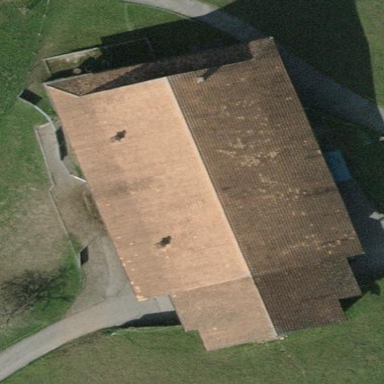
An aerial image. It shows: Farm building.